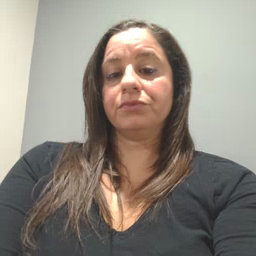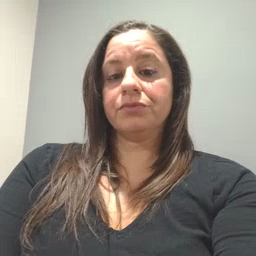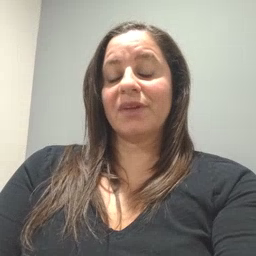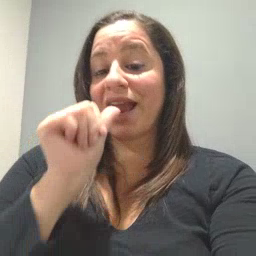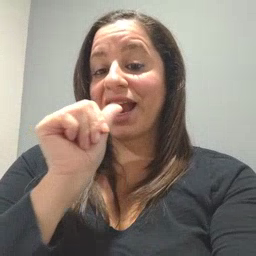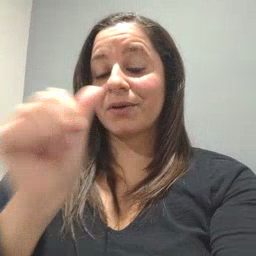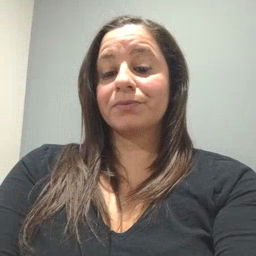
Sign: nuts